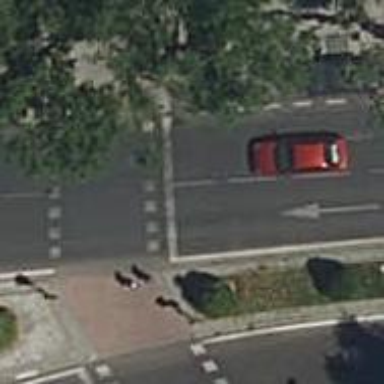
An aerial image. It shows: Road with traffic signals.